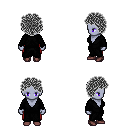
a pixel art fantasy rpg character, female body template, dark elf, purple skin, gray robe, red pants, gray curly afro hairstyle, maroon shoes, four views (front, back, left, right), 2x2 character sprite sheet, small pixel art, hard edges, no anti-aliasing